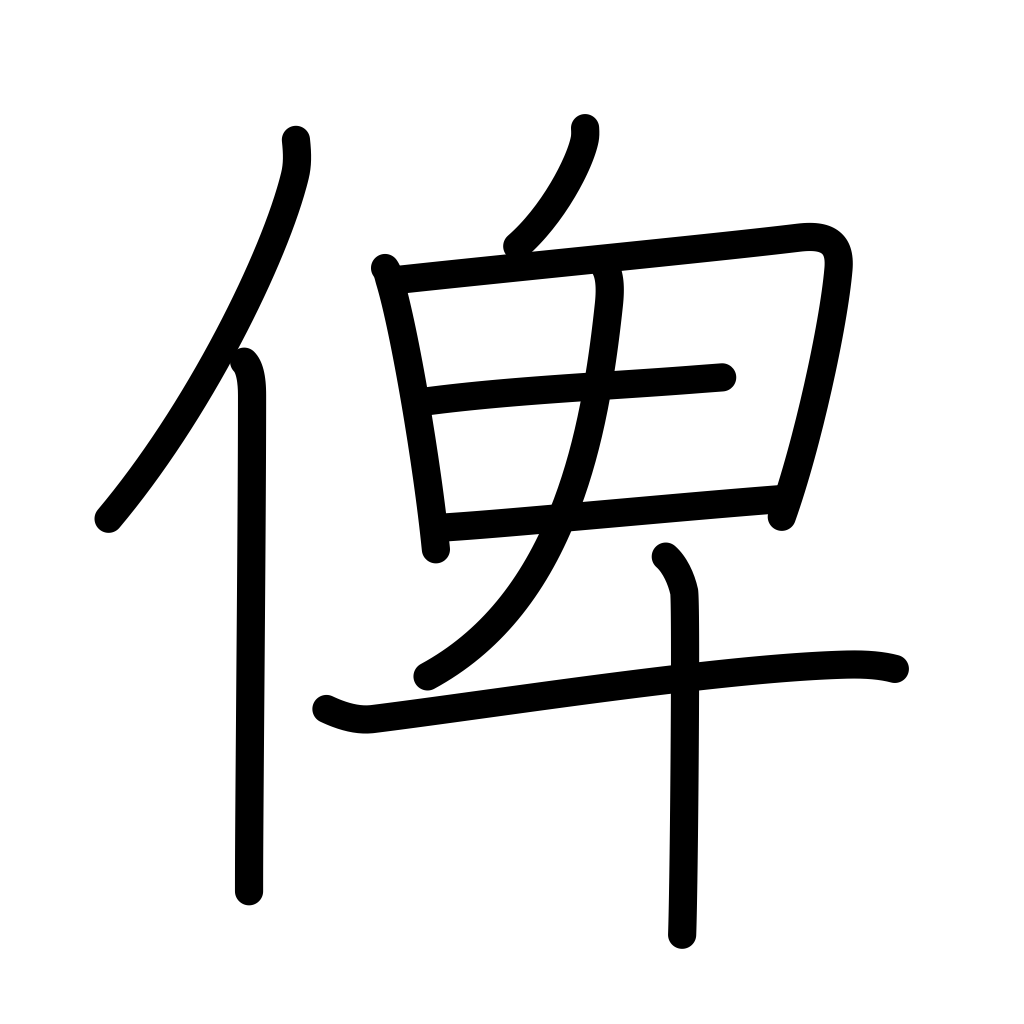
Meaning: tutor